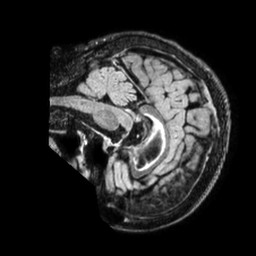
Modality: FLAIR
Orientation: sagittal
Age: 66
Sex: female
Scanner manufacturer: philips
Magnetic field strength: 1.5 T
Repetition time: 4.8 s
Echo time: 0.3323 s